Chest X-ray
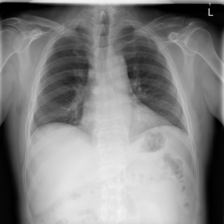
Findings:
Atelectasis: negative
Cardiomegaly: negative
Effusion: negative
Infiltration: positive
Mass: negative
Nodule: negative
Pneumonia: negative
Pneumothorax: negative
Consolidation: negative
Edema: negative
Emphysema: negative
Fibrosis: negative
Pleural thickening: negative
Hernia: negative